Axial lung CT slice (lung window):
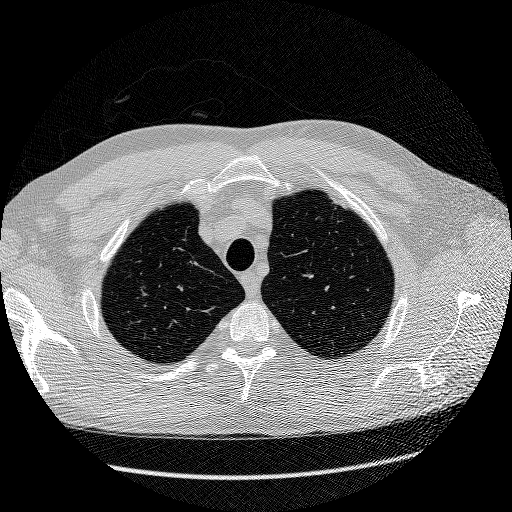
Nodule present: no